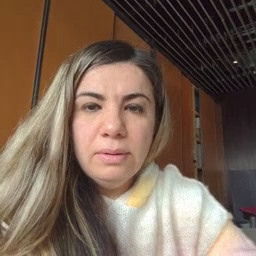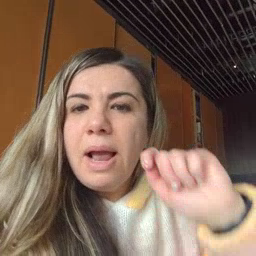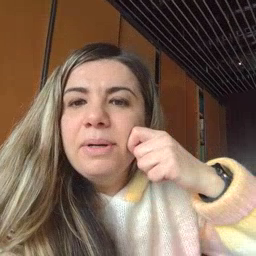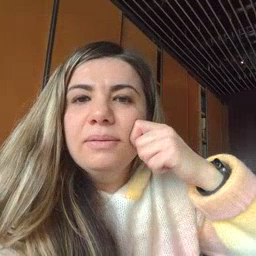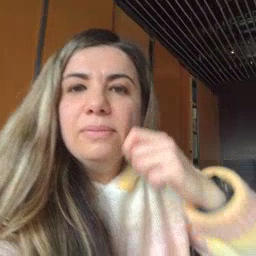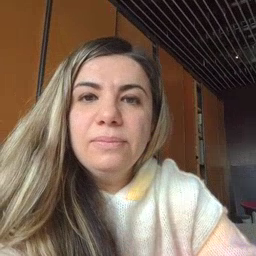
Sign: apple